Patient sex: M
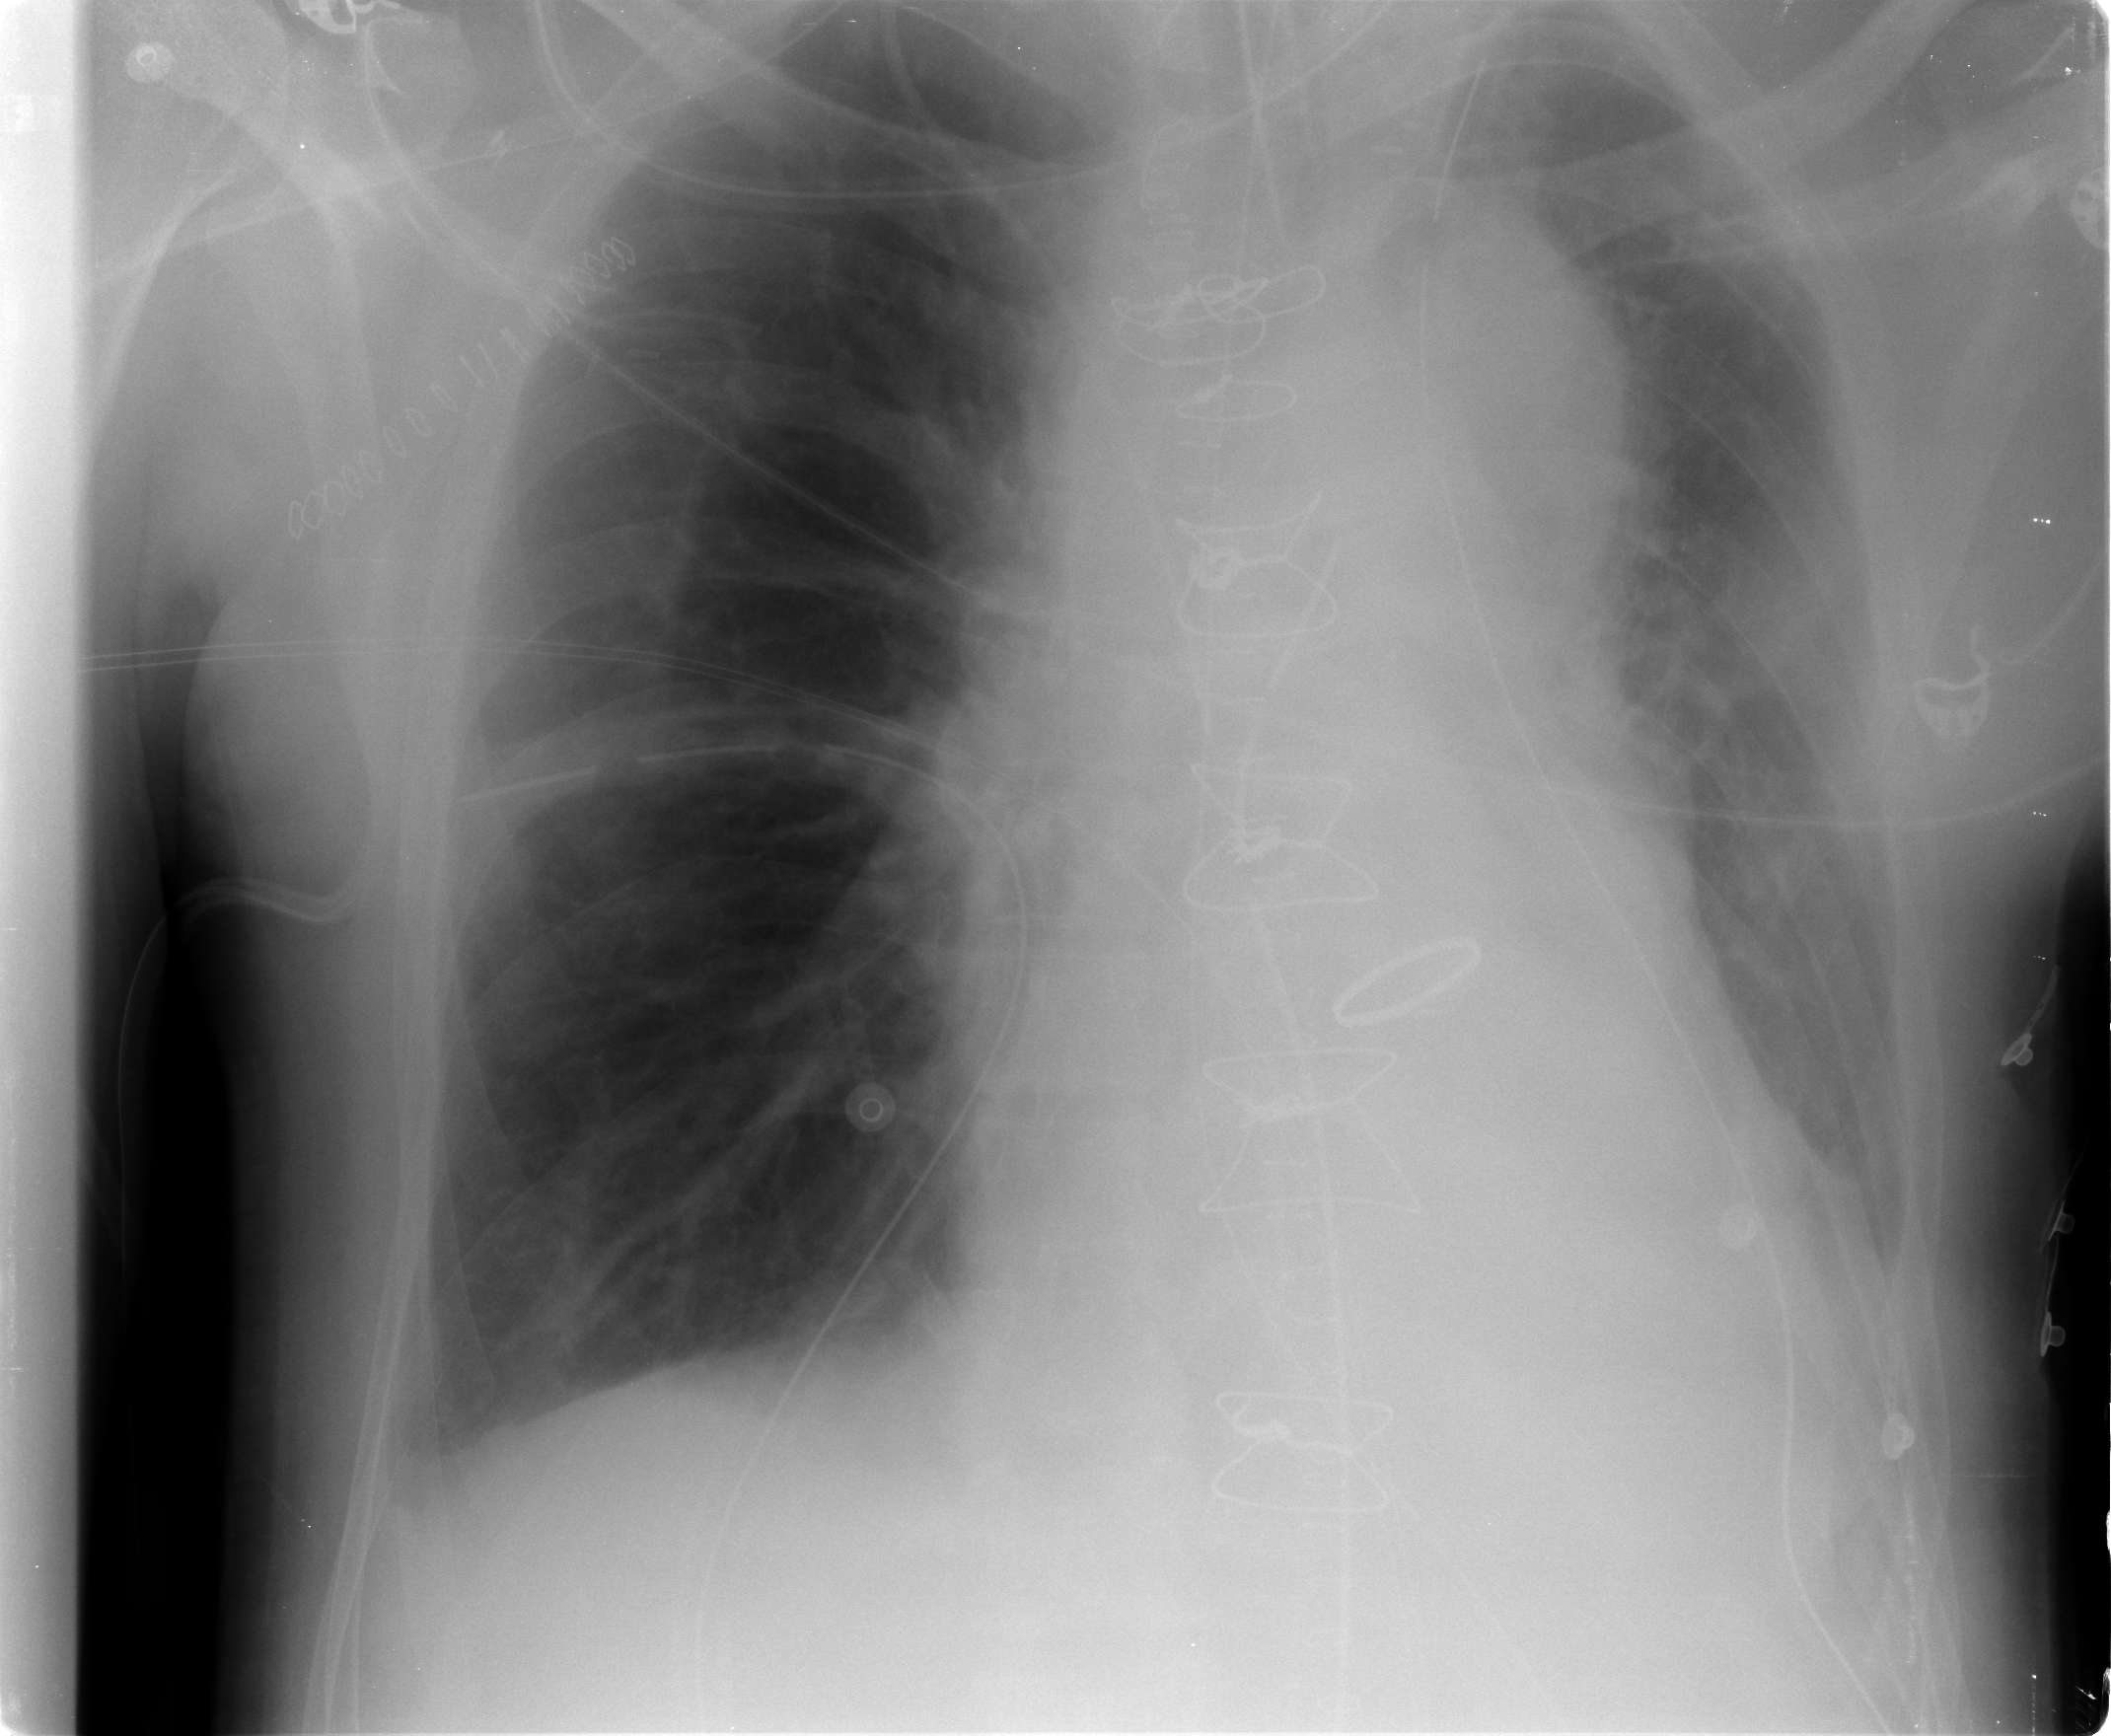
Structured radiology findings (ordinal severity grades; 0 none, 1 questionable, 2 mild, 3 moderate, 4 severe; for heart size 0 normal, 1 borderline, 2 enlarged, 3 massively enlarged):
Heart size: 1
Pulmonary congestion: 1
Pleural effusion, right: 0
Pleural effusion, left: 2
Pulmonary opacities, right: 0
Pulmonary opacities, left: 0
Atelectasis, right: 2
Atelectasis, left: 2